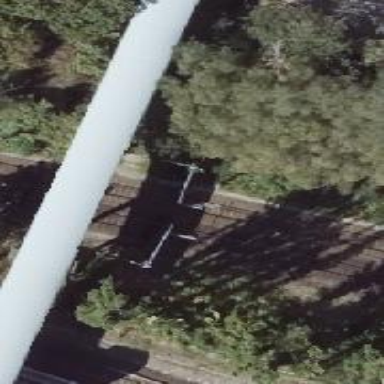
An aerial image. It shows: Railway signal.